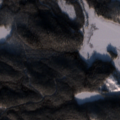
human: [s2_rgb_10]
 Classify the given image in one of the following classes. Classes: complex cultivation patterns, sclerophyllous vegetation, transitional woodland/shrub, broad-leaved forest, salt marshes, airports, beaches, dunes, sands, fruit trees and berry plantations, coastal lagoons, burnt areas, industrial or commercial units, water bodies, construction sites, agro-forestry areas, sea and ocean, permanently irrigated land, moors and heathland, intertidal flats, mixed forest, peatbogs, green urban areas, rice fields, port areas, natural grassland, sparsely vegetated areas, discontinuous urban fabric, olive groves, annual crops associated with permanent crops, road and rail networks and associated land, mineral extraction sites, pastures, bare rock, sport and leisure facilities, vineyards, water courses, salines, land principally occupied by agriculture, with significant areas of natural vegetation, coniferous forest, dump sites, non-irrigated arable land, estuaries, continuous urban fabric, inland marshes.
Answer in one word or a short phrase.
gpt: coniferous forest, mixed forest, water bodies